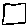
Label: square